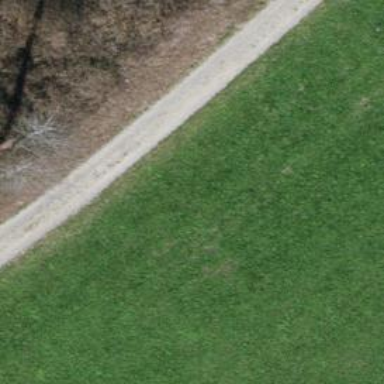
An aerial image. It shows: Gravel track road.